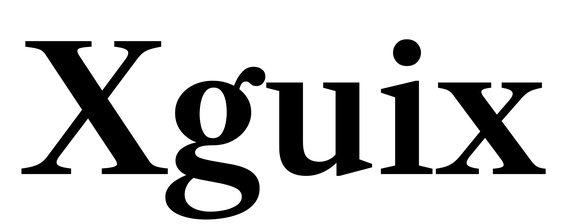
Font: LibreCaslonText_SemiBold